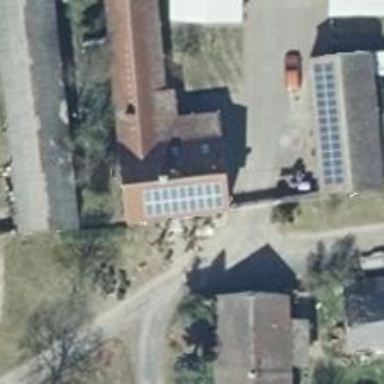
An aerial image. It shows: Solar photovoltaic panel generator producing electricity as small installation.